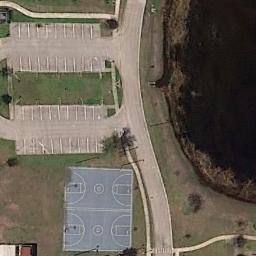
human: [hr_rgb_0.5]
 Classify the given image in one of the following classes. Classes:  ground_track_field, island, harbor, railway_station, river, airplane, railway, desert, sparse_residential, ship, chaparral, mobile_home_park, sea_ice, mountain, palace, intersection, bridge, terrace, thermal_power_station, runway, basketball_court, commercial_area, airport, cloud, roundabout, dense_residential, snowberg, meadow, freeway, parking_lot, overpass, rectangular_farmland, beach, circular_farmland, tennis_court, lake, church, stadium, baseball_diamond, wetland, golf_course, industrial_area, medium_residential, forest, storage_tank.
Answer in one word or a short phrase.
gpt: basketball_court